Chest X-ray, PA view. Patient: 52 years old, sex F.
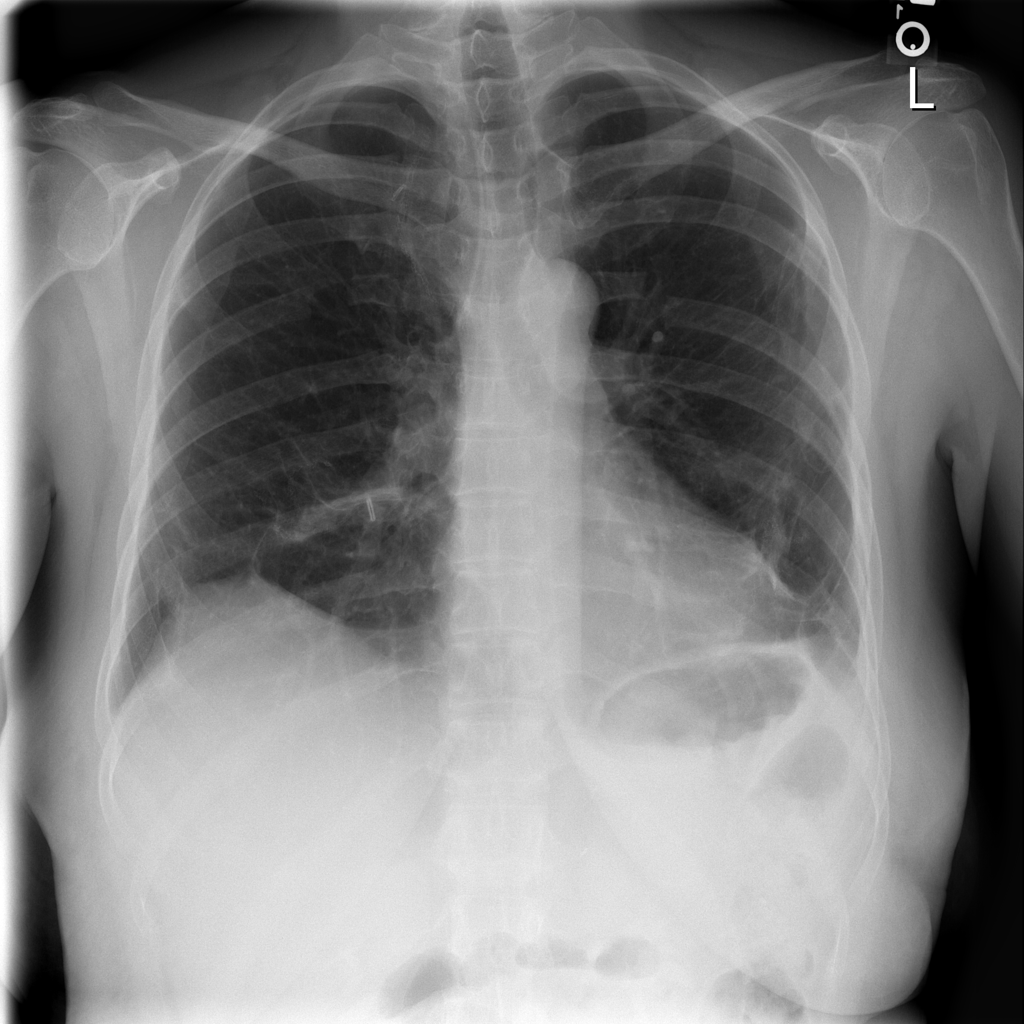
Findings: No Finding